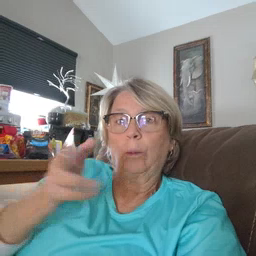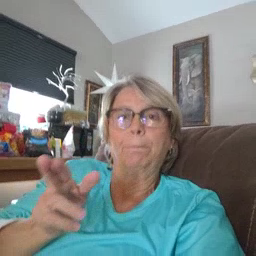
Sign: room